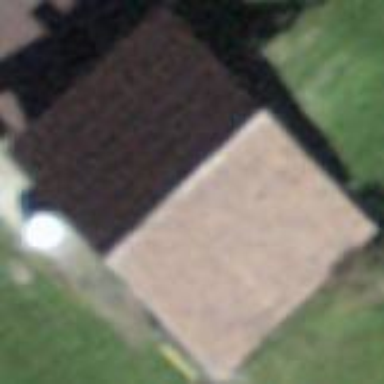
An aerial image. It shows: Rural barn.